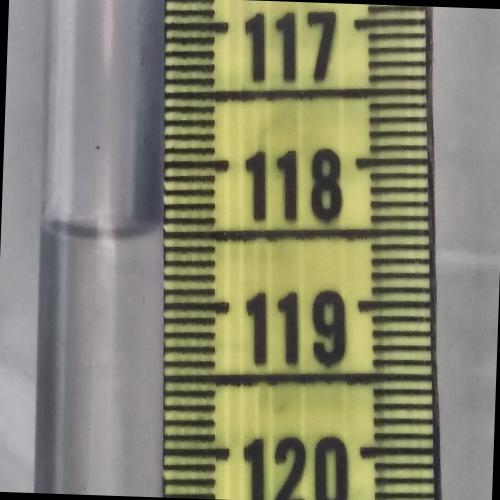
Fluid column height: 118.5 cm